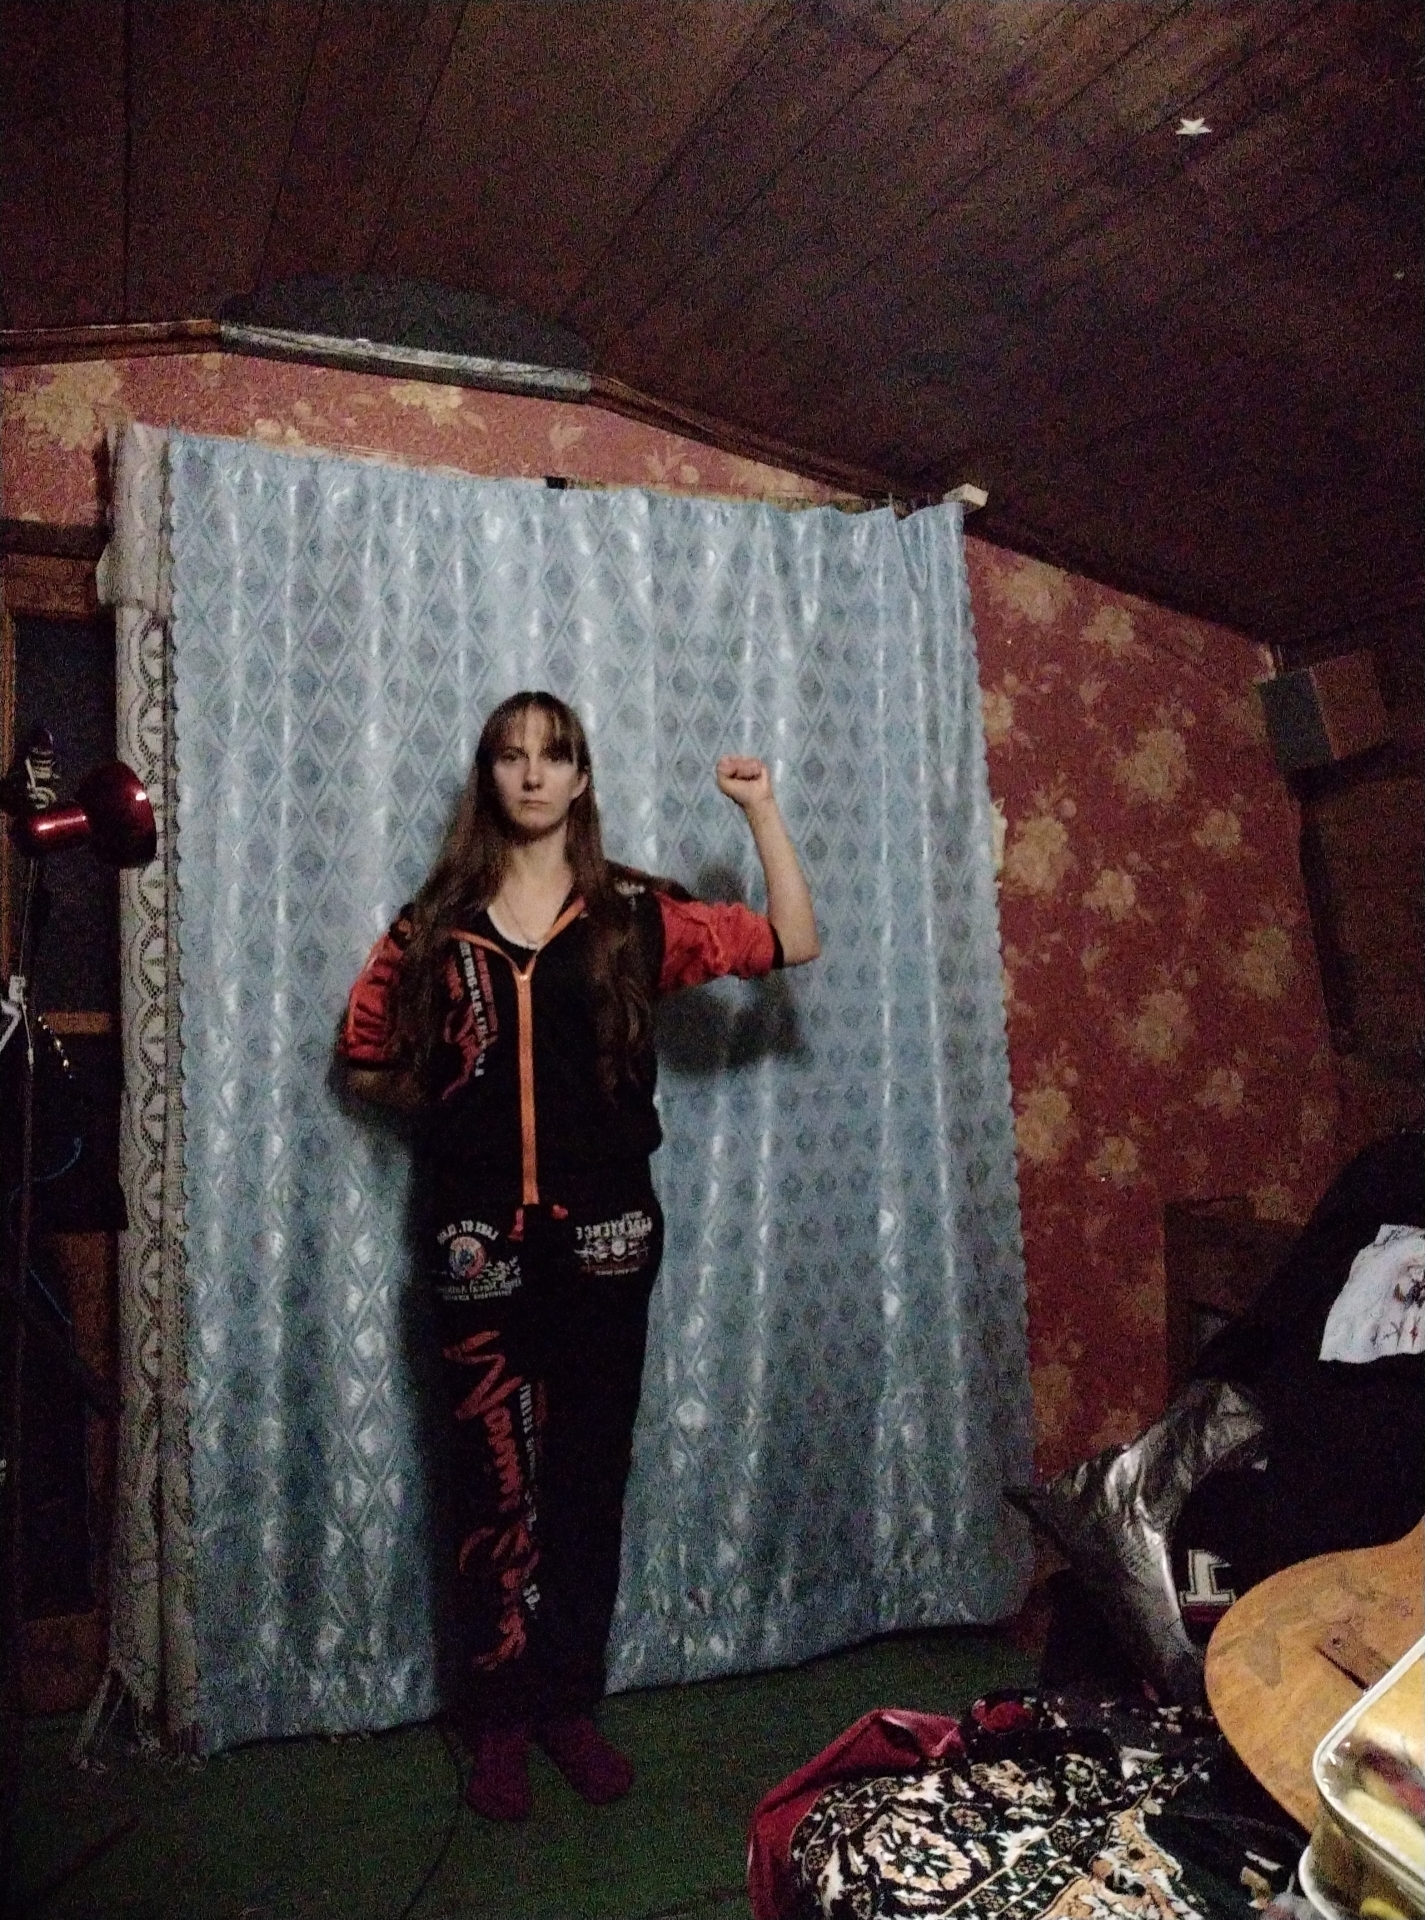
Label: noise